Question: Hi i am planning to use version control using GIT and bitbucket to my system . here is my planned structure .

1. I will do my all new work in trunk , all the code is in bitbucket.
2. When i want to do a release i will copy my trunk to QA branch, all the code is in bitbucket.
3. after QA is complete i create a tag in bitbucket .
4. from QA branch i do a relase to production branch Using git and bitbucket i can manage my code . control my versions
1. my Devleopment server which i want to keep trunk code is outside of bitbucket .
2. my QA server which i want to keep QA branch code is outside of bitbucket .
So how can i sync the data inside bitbucket with QA server and Developement server up to date .
when i commit a code to trunk in bitbucket i need my development server code should be updated . also
when i commit a code to QA branch in bitbucket i need my QA server code should be updated
is it possible ?
'''
my project is PHP
My QA and Development servers using LAMP.
'''
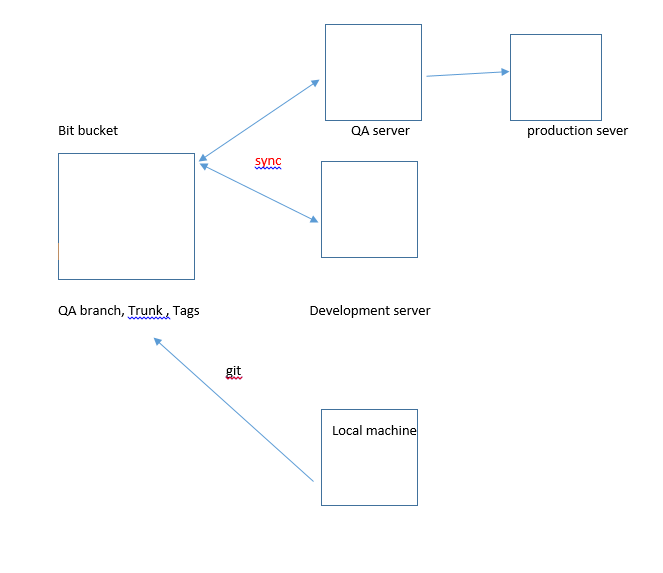
Answer: Depending on your specific setup, you could potentially use <URL> to automatically notify your QA server that there are changes checked in, then it could pull the new data from BitBucket.
---
Another alternative is to just push your code from your dev machine. Your QA server could have a Git server on it that you can push code to. Normally I would handle this by having 2 "remotes" set up in Git. Then you could:
'''
git checkout qa-branch # switch to QA branch
git merge trunk # bring code changes from trunk into qa branch
git push bitbucket qa-branch # save qa branch to bitbucket
git push qaserver qa-branch # update qa server
'''
On the QA server, you could use <URL> to respond to code being pushed, and run a script to deploy the code.
I this is basically what <URL>.